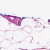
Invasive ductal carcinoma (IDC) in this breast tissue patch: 0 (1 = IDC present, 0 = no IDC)